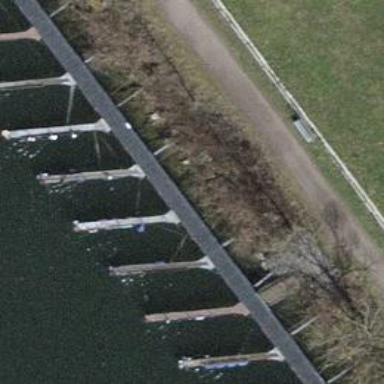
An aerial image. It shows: Metal pier with mooring facilities.